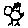
Label: bird